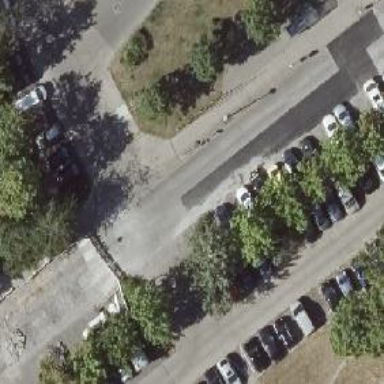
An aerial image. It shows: Concrete parking aisle on service road.